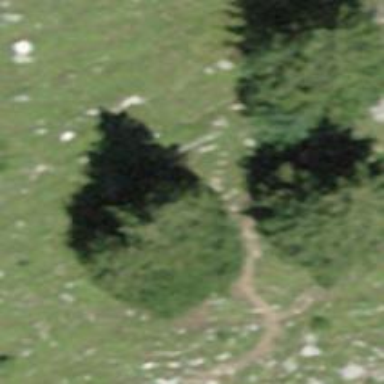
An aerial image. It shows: Path.